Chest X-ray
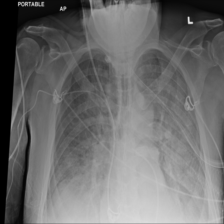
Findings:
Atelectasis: negative
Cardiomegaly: negative
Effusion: positive
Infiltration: negative
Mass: negative
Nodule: negative
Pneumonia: negative
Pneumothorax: negative
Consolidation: negative
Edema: negative
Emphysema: negative
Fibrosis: negative
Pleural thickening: negative
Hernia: negative